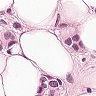
Metastatic tissue present: yes